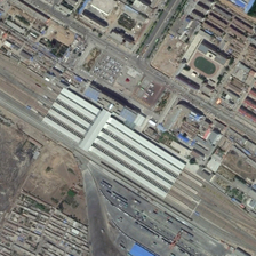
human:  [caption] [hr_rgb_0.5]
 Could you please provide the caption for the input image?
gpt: There are many railway stations.

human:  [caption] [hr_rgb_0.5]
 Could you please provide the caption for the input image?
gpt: There are many railway stations.

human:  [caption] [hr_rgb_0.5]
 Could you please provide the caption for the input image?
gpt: There are many railway stations.

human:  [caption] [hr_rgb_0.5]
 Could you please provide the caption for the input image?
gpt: There are several railway stations.

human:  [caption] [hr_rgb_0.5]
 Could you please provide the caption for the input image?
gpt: There are many railway stations.